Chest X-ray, PA view. Patient: 65 years old, sex M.
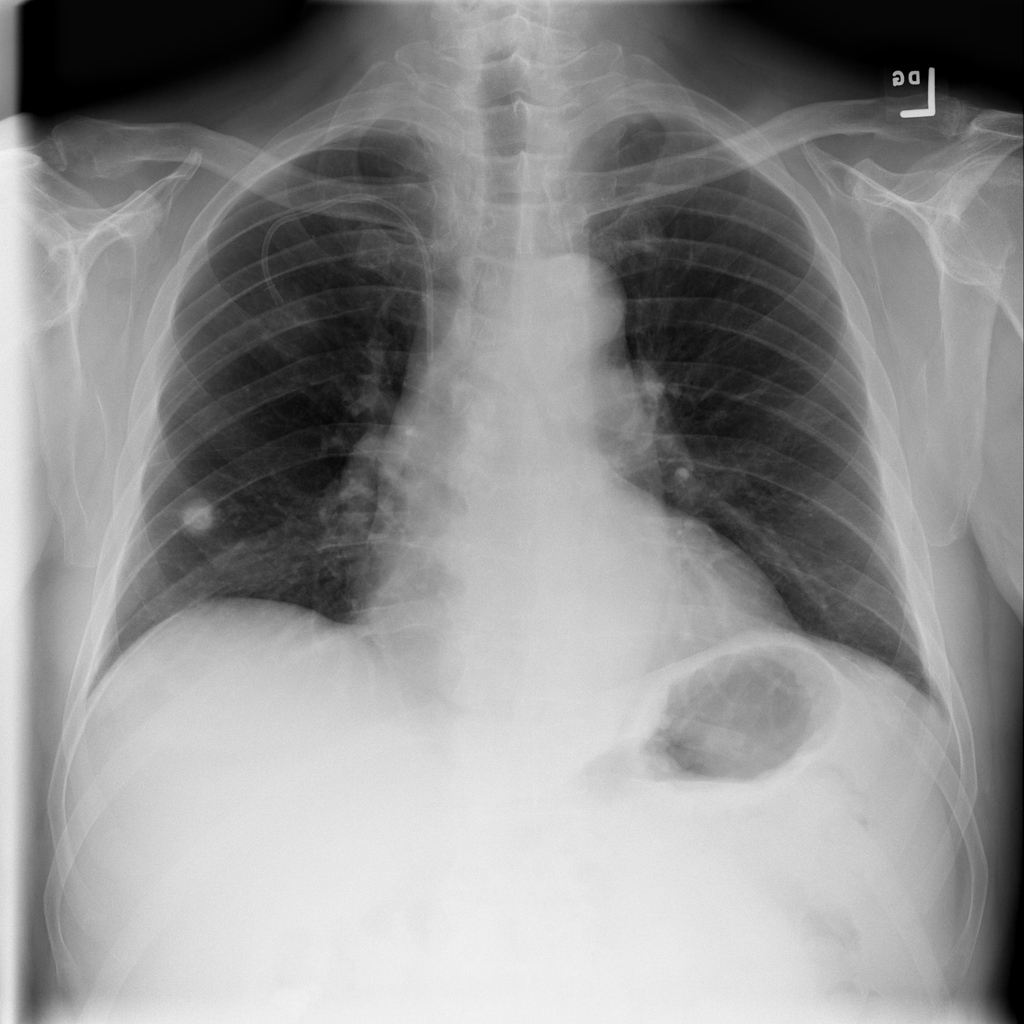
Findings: Nodule